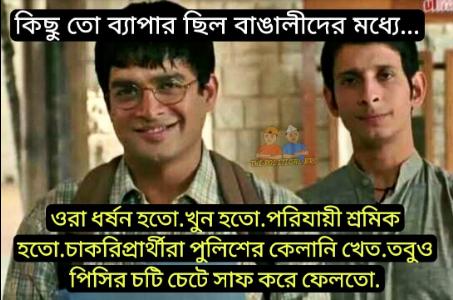
Text: কিছু তো ব্যাপার ছিল বাঙালি মানুষের মধ্যে তারা ধর্ষন হতো খুন হতো পরিযায়ী শ্রমিক হতো চাকরি প্রার্থীরা পুলিশের কেলানি খেত তবু ও পিসির চটি চেটে সাফ করে ফেলতো
Label: Hate
Hate category: Political
Targeted group: Organization